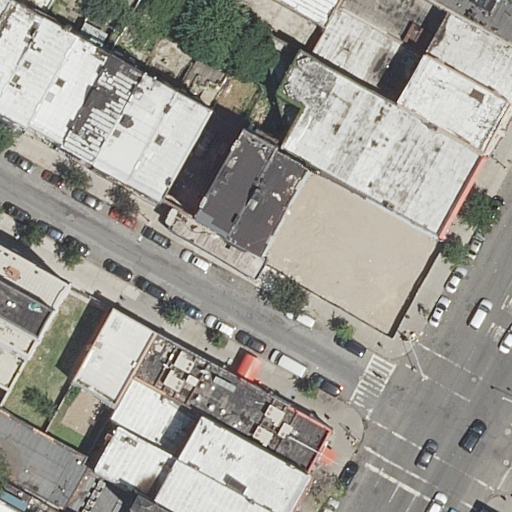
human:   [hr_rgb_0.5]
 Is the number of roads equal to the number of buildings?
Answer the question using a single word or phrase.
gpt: no

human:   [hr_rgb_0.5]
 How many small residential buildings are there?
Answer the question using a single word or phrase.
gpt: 5

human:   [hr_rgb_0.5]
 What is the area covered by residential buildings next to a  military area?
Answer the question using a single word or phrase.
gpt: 0m2

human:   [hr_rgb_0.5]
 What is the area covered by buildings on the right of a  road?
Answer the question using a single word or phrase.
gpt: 1920m2

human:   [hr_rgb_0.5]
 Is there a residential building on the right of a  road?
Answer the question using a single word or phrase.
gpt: yes

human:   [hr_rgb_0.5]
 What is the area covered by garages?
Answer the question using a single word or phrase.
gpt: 0m2

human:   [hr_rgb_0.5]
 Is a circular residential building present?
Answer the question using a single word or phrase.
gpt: no

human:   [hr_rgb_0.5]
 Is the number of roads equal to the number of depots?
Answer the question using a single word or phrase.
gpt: no

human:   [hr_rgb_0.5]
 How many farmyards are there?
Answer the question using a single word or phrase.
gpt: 0

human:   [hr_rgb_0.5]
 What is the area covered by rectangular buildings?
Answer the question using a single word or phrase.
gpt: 4114m2

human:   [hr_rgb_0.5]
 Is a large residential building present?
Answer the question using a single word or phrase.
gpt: yes

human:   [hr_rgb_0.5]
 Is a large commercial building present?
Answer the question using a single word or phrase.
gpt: no

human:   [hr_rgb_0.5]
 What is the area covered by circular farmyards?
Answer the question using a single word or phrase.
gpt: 0m2

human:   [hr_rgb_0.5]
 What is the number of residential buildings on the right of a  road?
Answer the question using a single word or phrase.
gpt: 6

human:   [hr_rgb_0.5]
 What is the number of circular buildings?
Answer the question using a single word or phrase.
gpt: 0

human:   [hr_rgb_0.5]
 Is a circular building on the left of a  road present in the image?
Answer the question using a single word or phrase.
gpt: no

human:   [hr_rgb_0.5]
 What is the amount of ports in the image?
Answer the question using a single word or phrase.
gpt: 0

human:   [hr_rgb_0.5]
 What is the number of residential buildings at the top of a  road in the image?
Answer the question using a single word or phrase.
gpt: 18

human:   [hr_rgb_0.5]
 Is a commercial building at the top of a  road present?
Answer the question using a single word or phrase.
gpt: no

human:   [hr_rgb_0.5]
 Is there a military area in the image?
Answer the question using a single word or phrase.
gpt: no

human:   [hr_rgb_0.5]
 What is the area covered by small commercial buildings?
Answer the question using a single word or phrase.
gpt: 0m2

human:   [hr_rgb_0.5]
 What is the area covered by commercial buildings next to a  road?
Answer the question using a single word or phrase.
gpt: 0m2

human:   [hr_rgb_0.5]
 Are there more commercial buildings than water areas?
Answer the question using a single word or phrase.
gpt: no

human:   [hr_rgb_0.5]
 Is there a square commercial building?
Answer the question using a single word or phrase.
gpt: no

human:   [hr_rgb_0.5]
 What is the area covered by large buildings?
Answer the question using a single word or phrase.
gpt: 1359m2

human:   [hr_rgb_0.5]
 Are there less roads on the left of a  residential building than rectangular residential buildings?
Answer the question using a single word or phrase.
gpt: yes

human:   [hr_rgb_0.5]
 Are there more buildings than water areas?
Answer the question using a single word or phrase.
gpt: yes

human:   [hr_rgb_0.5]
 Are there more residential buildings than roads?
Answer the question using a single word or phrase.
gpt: yes

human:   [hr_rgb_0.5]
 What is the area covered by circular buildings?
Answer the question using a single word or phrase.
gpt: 0m2

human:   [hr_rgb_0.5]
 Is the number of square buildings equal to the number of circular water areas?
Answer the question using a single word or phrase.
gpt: yes

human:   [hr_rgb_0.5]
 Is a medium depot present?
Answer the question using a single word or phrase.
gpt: no

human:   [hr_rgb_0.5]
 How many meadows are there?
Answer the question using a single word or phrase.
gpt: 0

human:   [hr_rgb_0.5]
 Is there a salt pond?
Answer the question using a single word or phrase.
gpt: no

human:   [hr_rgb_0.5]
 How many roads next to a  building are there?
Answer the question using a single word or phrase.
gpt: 2

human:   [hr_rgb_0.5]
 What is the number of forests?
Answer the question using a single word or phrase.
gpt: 0

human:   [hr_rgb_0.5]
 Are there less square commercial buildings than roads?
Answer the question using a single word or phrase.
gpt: yes